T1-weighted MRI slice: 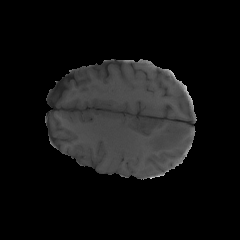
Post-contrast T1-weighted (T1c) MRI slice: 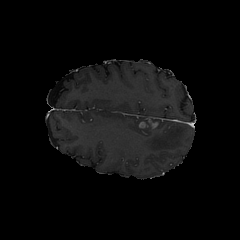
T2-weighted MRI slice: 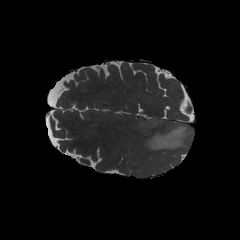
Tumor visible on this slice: yes